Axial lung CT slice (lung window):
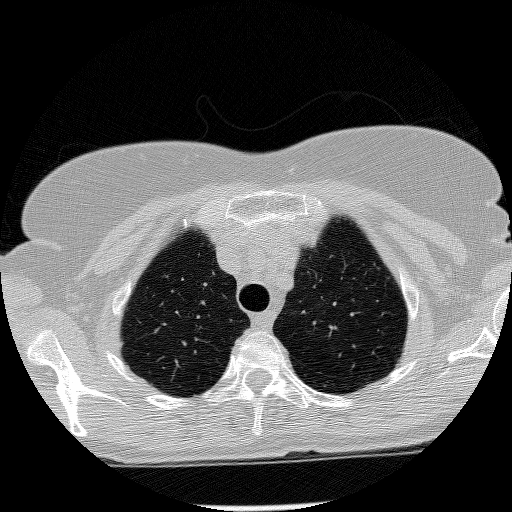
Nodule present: no